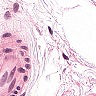
Metastatic tissue present: no